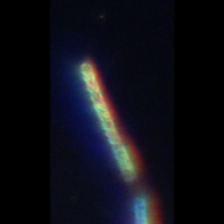
Taxon: Chaetoceros
Group: Diatoms